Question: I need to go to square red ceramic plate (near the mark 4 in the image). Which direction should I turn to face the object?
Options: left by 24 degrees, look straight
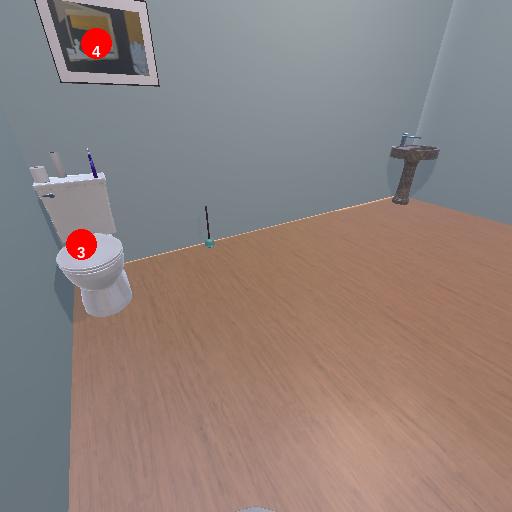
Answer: left by 24 degrees